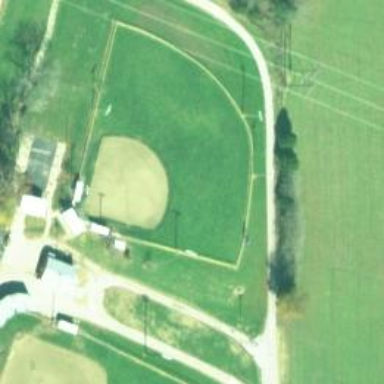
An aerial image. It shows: Chain-link fence surrounding baseball pitch.